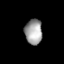
Tissue: lung
Cell type: T cells
Senescence score: 0.1959
Nuclear area (px): 429
Mean DAPI intensity: 158.918